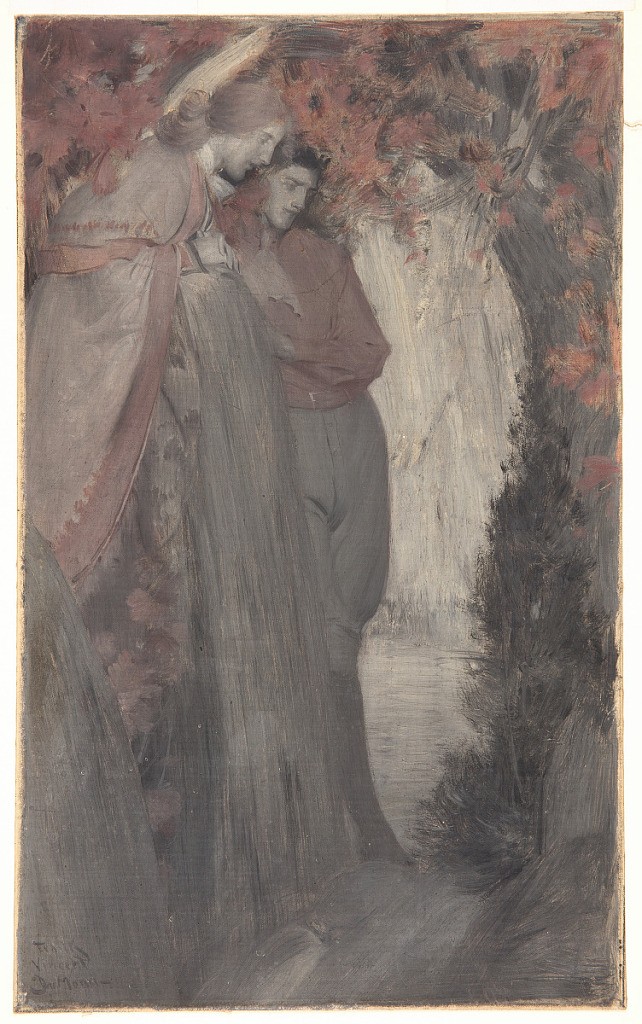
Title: Lulling and Soothing the Mind into a Quietude
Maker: Frank Vincent DuMond, American, 1865–1951
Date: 1903
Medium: Oil on canvas on board
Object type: Drawing
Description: A man and a woman standing at left, looking to the right. Leaves and shrubbery around and overhead. Water or an open space beyond, center.